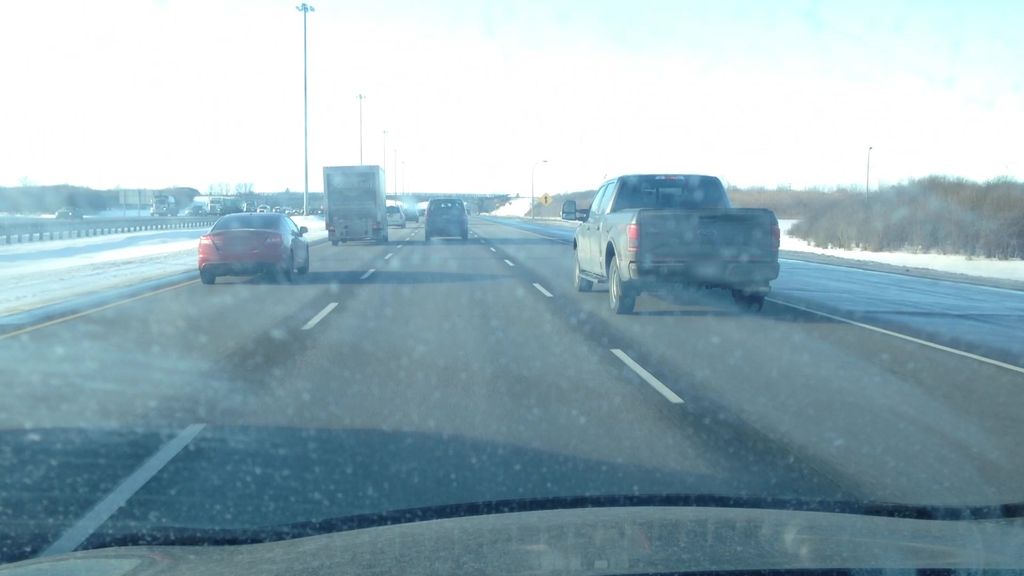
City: montreal